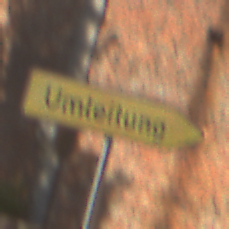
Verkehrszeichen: UmleitungswegweiserRechtsweisend
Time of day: MorningAfternoon
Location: Outdoor (Suburban)
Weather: PartlyCloudy
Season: NotSpecified
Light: Natural